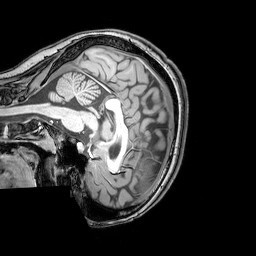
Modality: T1w
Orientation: sagittal
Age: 23
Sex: female
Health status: healthy
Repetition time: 0.081 s
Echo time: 0.037 s